【题型】解答题　【知识点】立体几何　【难度】medium
如图，在五面体 \(ABCDEF\) 中，\(FA \perp\) 平面 \(ABCD\)，\(AD \parallel BC \parallel FE\)，\(AB \perp AD\)，若 \(AD = 2\)，\(AF = AB = BC = FE = 1\)。

\noindent
(1) 求五面体 \(ABCDEF\) 的体积；\\
(2) 若 \(M\) 为 \(EC\) 的中点，求证：平面 \(CDE \perp\) 平面 \(AMD\)。
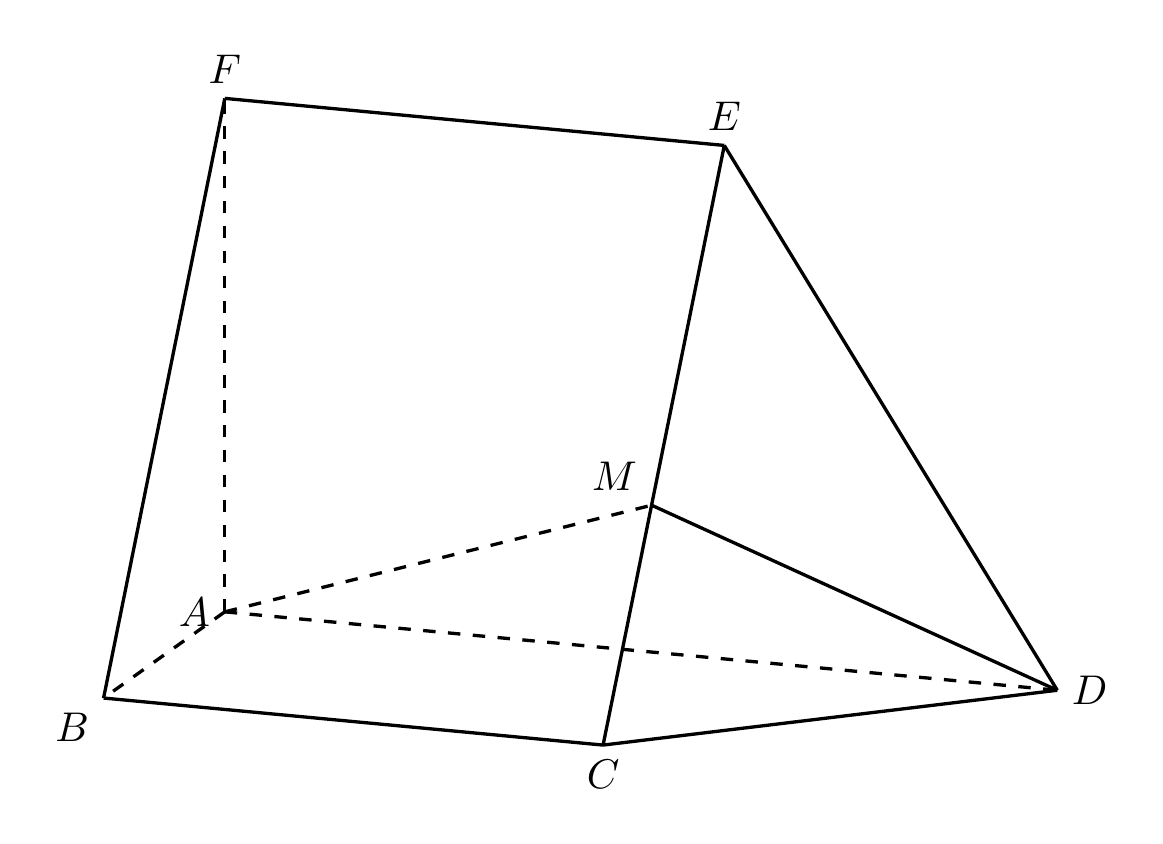
【解答】
\noindent
\textbf{【答案】} (1) \(\boldsymbol{\dfrac{2}{3}}\) \quad (2) 证明见解析

\vspace{0.3cm}
\noindent
\textbf{【知识点】} 柱体体积的有关计算、锥体体积的有关计算、求组合体的体积、证明面面垂直

\vspace{0.3cm}
\noindent
\textbf{【分析】} (1) 取 \(AD\) 中点 \(N\)，连接 \(EN, CN\)，易证得 \(EN \perp\) 平面 \(ABCD\)，五面体 \(ABCDEF\) 的体积 = 棱柱 \(ABF - NCE\) 的体积 + 棱锥 \(E - CDN\) 的体积，分别求出棱柱 \(ABF - NCE\) 的体积和棱锥 \(E - CDN\) 的体积即可得出答案。\\
(2) 证法 1：以 \(A\) 为坐标原点，以 \(\overrightarrow{AB}\)，\(\overrightarrow{AD}\)，\(\overrightarrow{AF}\) 为 \(x,y,z\) 轴正半轴建立空间直角坐标系，由垂直向量的坐标运算可证得 \(CE \perp AD, CE \perp MD\)，即可得出 \(CE \perp\) 平面 \(AMD\)，再由面面垂直的判定定理即可证明；证法 2：由题意证得 \(AM \perp CE\)，\(MN \perp CE\) 即可得出 \(CE \perp\) 平面 \(AMD\)，再由面面垂直的判定定理即可证明；

\vspace{0.3cm}
\noindent
\textbf{【详解】}

\vspace{0.3cm}
\noindent
(1) 因为 \(AD = 2\)，\(AF = AB = BC = FE = 1\)，\\
因为 \(AD \parallel BC \parallel FE\)，所以 \(EN \parallel AF, EN = AF = 1, CN = AB = 1\)，连接 \(EN, CN\)，\\
又 \(FA \perp\) 平面 \(ABCD\)，\(AN \subset\) 平面 \(ABCD\)，\(FA \perp AN\)，\\
所以 \(EN \perp\) 平面 \(ABCD\)，又因为 \(AB \perp AD\)，\(AB \perp AN\)，\(AB, FA \subset\) 平面 \(FAB\)，\(AB \cap FA = A\)，\\
所以 \(AN \perp\) 平面 \(FAB\)，\\
所以以 \(ABF - NCE\) 为底面是等腰直角三角形的直棱柱，高等于 1，三棱锥 \(E - CDN\) 是高等于 1 底面是等腰直角三角形。\\
五面体 \(ABCDEF\) 的体积 = 棱柱 \(ABF - NCE\) 的体积 + 棱锥 \(E - CDN\) 的体积。\\
即：\(V = \dfrac{1}{2} \times 1 \times 1 \times 1 + \dfrac{1}{3} \times \dfrac{1}{2} \times 1 \times 1 = \dfrac{2}{3}\)。

\noindent
(2) 证法 1：以 \(A\) 为坐标原点，以 \(\overrightarrow{AB}\)，\(\overrightarrow{AD}\)，\(\overrightarrow{AF}\) 为 \(x,y,z\) 轴正半轴建立空间直角坐标系。\\
点 \(C(1,1,0)\)，\(D(0,2,0)\)，\(E(0,1,1)\)，\(M\left(\dfrac{1}{2},1,\dfrac{1}{2}\right)\)，\\
所以 \(\overrightarrow{AD} = (0,2,0)\)，\(\overrightarrow{MD} = \left(-\dfrac{1}{2},1,-\dfrac{1}{2}\right)\)，\(\overrightarrow{CE} = (-1,0,1)\)，\\
得到：\(\overrightarrow{CE} \cdot \overrightarrow{AD} = 0\)，\(\overrightarrow{CE} \cdot \overrightarrow{MD} = \dfrac{1}{2} - \dfrac{1}{2} = 0\)。

\noindent
所以 \(CE \perp AD, CE \perp MD\)，\(AD \cap MD = D\)，\(AD, MD \subset\) 平面 \(AMD\)，\\
所以 \(CE \perp\) 平面 \(AMD\)，又 \(CE \subset\) 平面 \(CDE\)，所以平面 \(CDE \perp\) 平面 \(AMD\)。\\
证法 2：因为 \(AC = AE = \sqrt{2}\)，所以 \(\triangle ACE\) 为等腰三角形，\(M\) 为 \(EC\) 的中点，所以 \(AM \perp CE\)；\\
同理在 \(\triangle NCE\) 中，\(MN \perp CE\)，（\(N\) 为 \(AD\) 中点）又 \(AM, MN \subset\) 平面 \(AMD\)，\(AM \cap MN = M\)，所以 \(CE \perp\) 平面 \(AMD\)，又 \(CE \subset\) 平面 \(CDE\)，\\
平面 \(CDE \perp\) 平面 \(AMD\)。
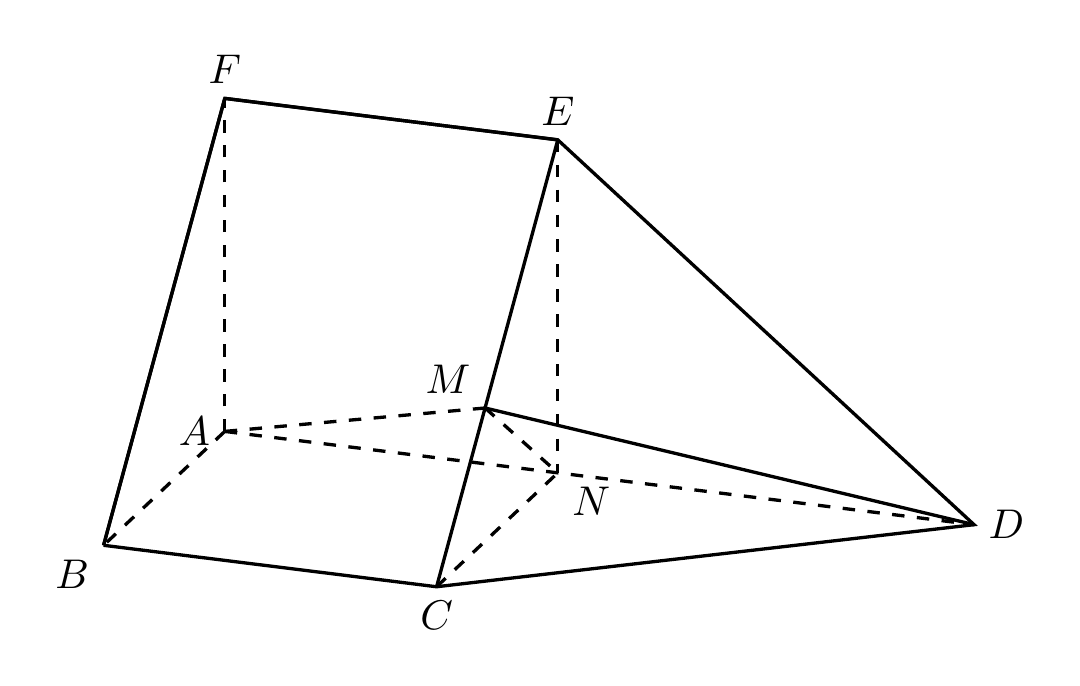
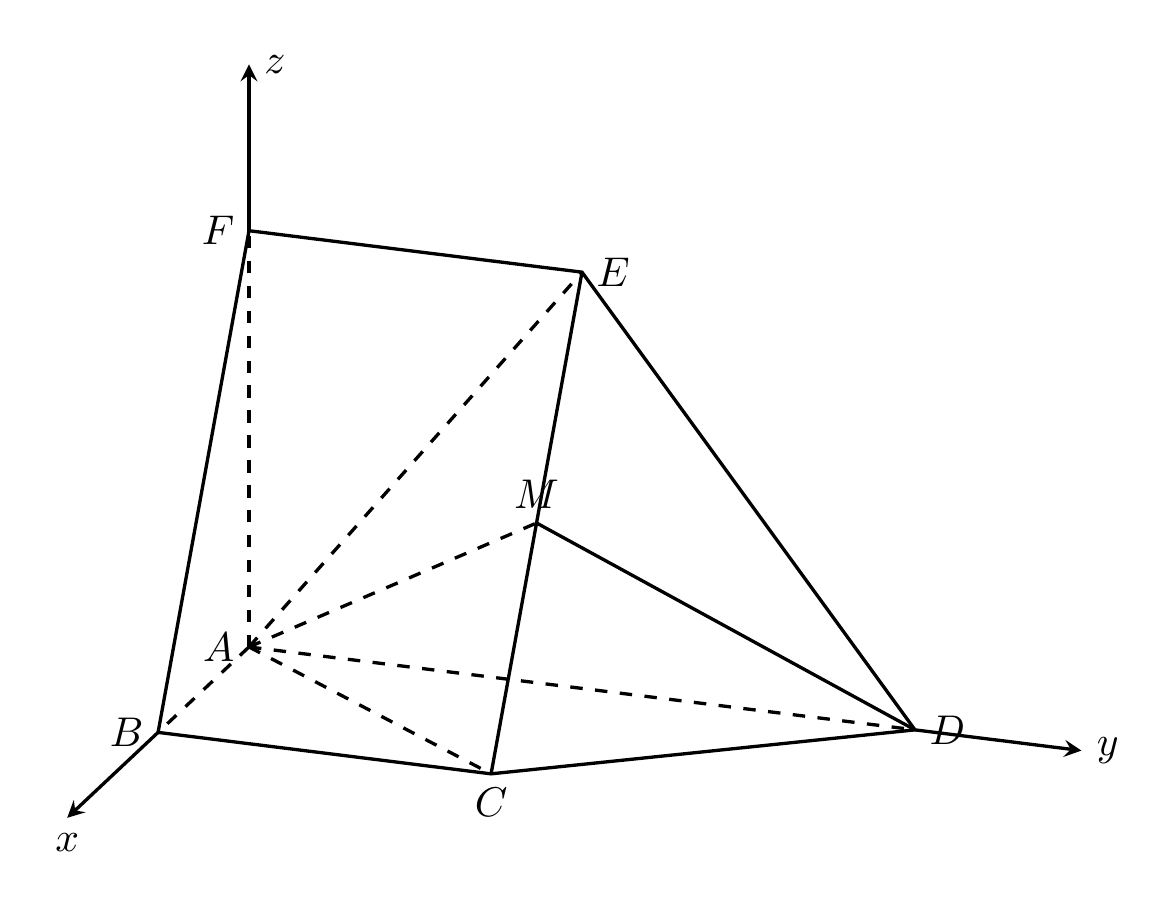